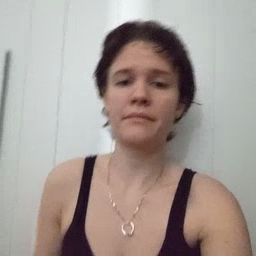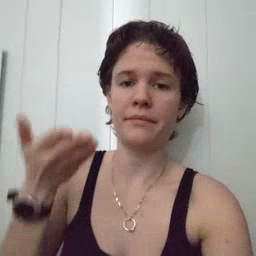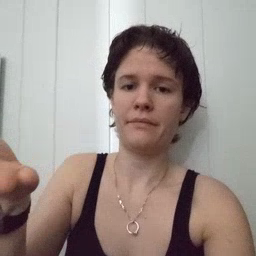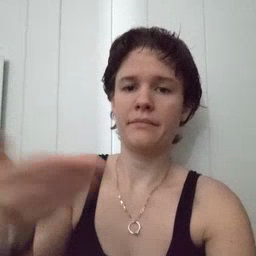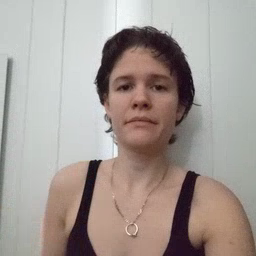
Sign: there